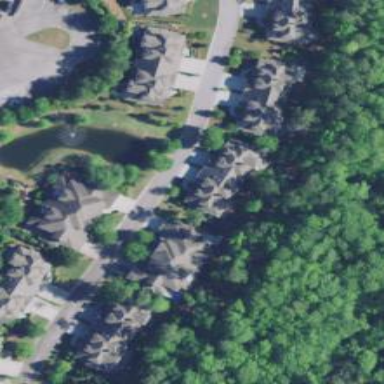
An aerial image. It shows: Neighborhood.